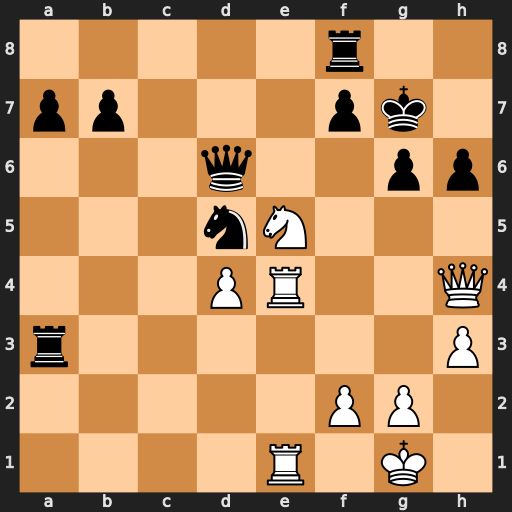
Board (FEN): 5r2/pp3pk1/3q2pp/3nN3/3PR2Q/r6P/5PP1/4R1K1
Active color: w
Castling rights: -
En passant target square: -
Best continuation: Nc4 Qb4 Nxa3